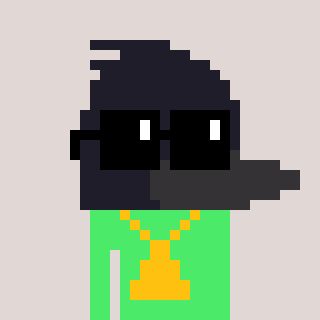
a pixel art character with square black sunglasses, a raven-shaped head and a teal-colored body on a warm background